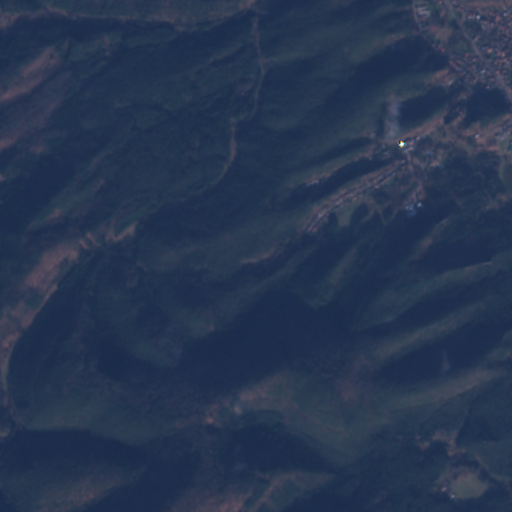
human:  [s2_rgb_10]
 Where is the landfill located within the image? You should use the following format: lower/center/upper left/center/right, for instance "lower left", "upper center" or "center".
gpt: The landfill is located in the center of the image.
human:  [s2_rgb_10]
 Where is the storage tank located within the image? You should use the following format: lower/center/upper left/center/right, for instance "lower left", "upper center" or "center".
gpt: The storage tank is located in the upper right of the image.
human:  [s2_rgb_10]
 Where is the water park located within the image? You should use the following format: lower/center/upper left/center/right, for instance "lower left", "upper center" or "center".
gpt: The water park is located in the upper right of the image.
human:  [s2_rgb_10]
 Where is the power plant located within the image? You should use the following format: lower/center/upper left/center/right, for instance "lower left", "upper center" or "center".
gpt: There is no power plant in the image.